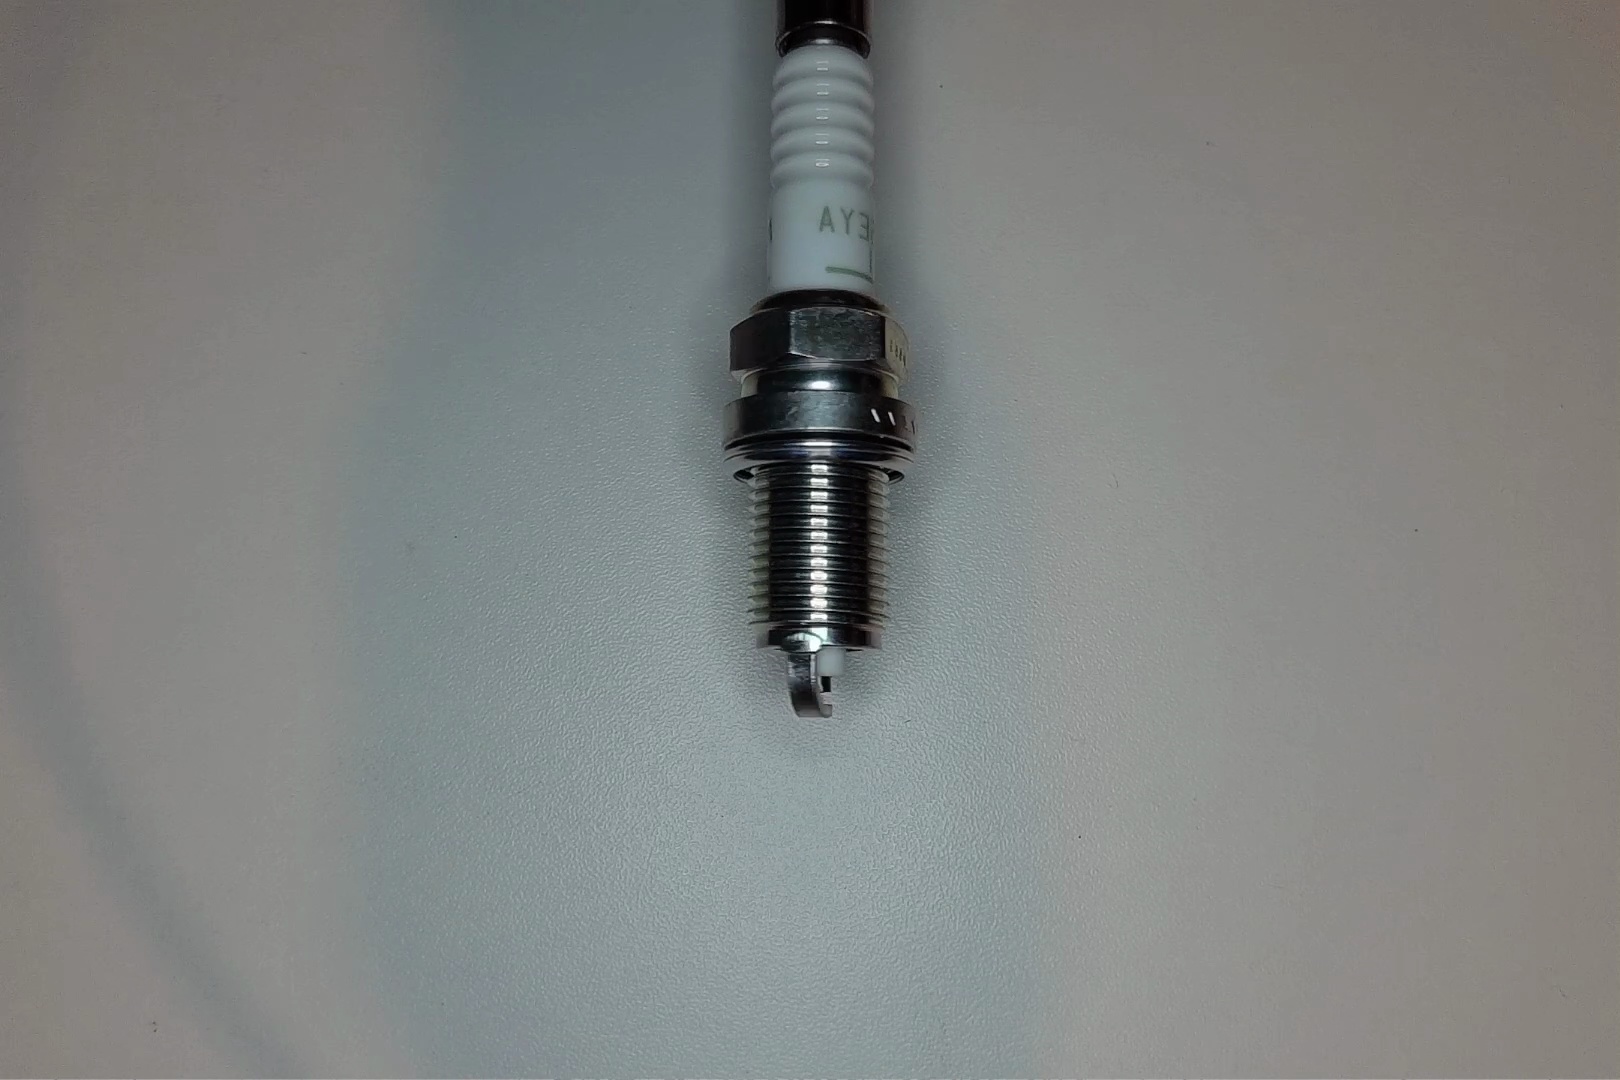
Label: no anomaly